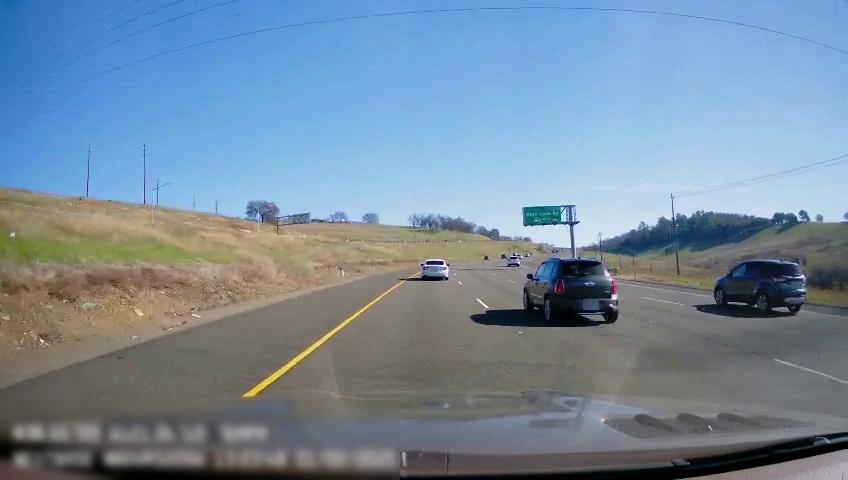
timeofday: Day
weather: Sunny
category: Drivable Space
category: Vehicles | SUV
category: Vehicles | Car
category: Vehicles | Car
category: Vehicles | SUV
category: Lanes | Current Lane
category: Lanes | Current Lane
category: Lanes | Alternate Lane
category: Lanes | Alternate Lane
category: Lanes | Alternate Lane
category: Traffic | Signs